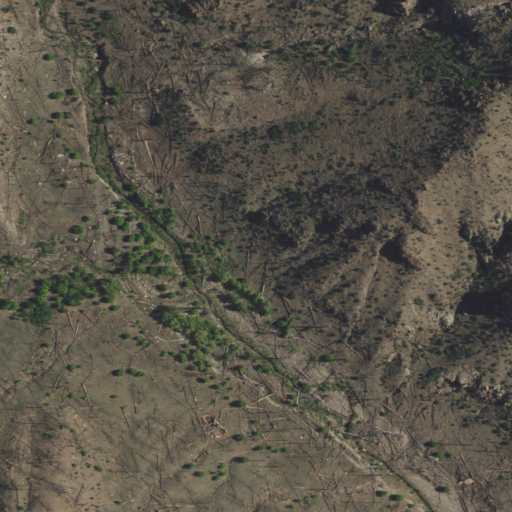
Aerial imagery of valley in New Mexico named Medio Dia Canyon containing shrub, evergreen forest, open development, and grassland